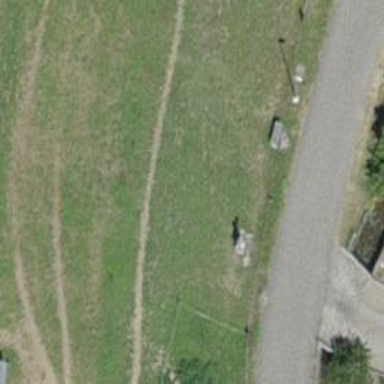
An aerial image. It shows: Historic wayside cross.